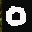
Label: 0